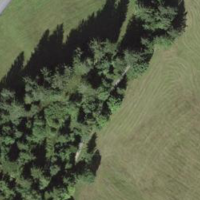
EUNIS habitat code: 26
Species observed at this site:
Hylocomium splendens
Vaccinium vitis-idaea